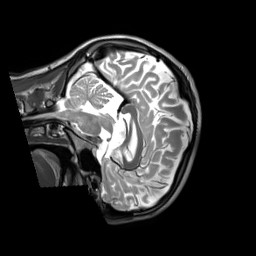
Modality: T2w
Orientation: sagittal
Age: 20
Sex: male
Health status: ill
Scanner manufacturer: siemens
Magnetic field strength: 3 T
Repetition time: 2.8 s
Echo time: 0.326 s